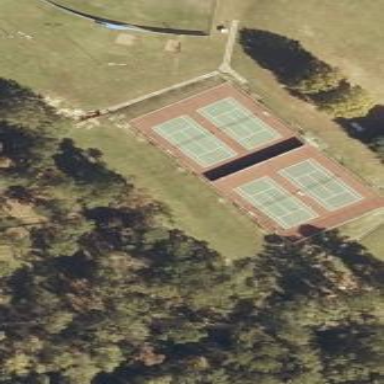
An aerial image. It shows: Tennis court on pitch.